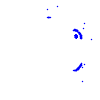
Particle: proton